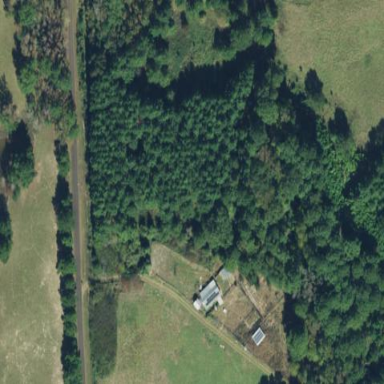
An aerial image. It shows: Woodland with evergreen needle-leaved trees.